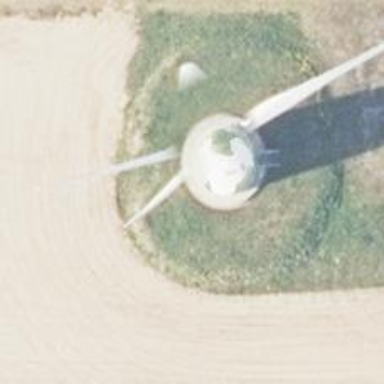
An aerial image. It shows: Wind generator in the form of horizontal axis wind turbine.